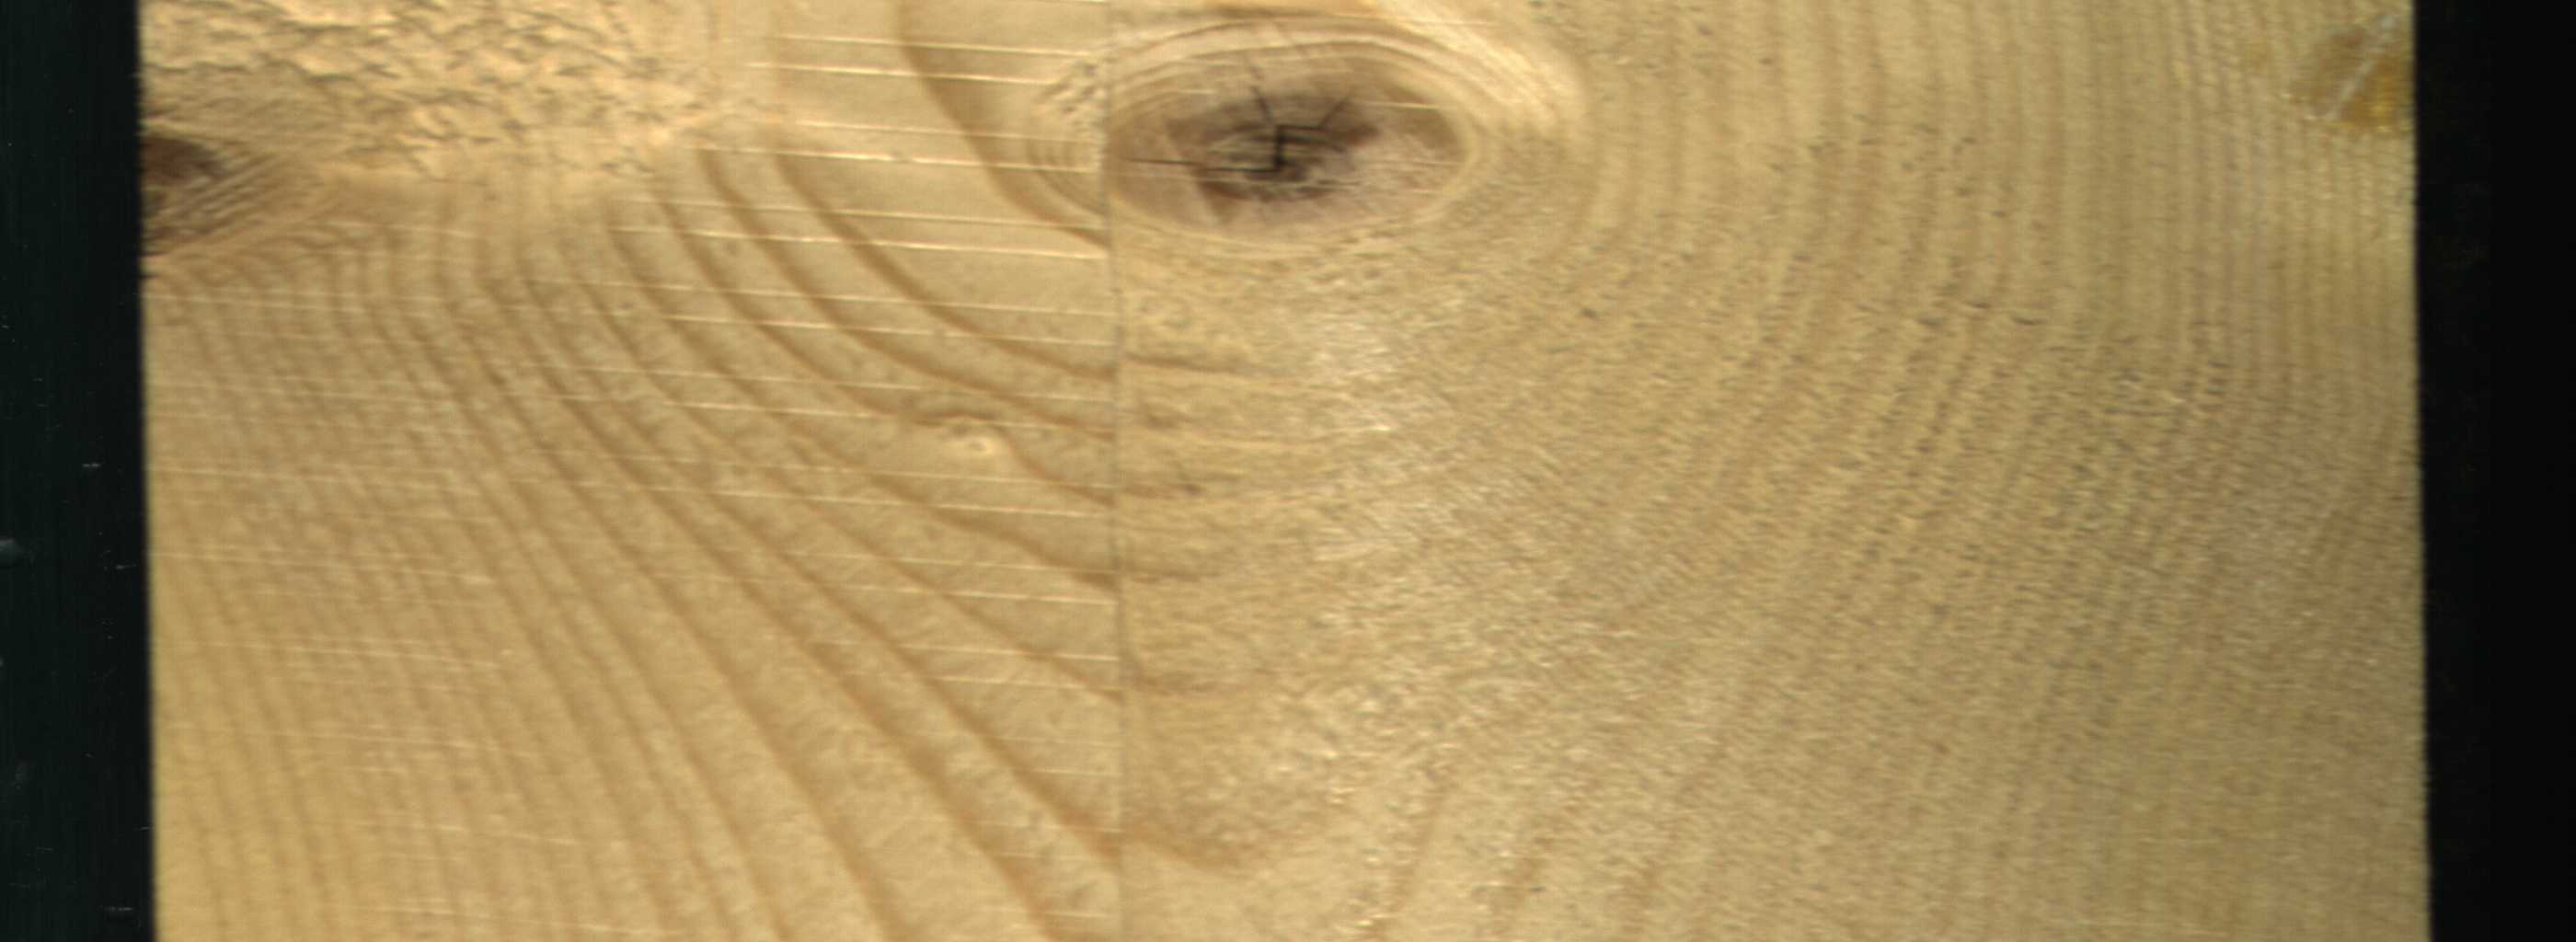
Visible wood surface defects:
resin
knot_with_crack
Live_Knot